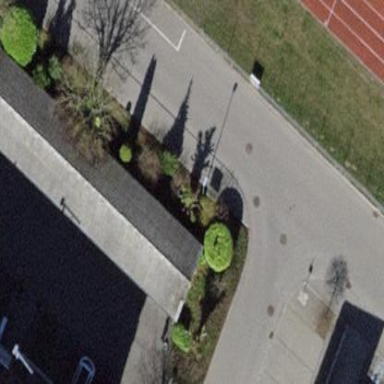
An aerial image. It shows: Group of garages.